Question: I'm an Android beginner and I can't figure out why this is happening.
Activity Screenshot:

Everything works fine except when I scroll down (hence why I think it has to do with recycling)... So when I scroll back up and attempt to undo the vote (red arrow) on the first post, it thinks the post is voted down!
Alternatively, it may also think the down-vote ImageButton drawable is empty - see code). If I don't scroll, it works perfectly.
getView code:
'''
public View getView(int position, View convertView, ViewGroup parent) {
ViewHolder holder;
if (convertView == null) {
holder = new ViewHolder();
// inflate the list item
convertView = this.inflater.inflate(R.layout.row_layout, parent, false);
// get views
holder.profilePic = (ImageView) convertView.findViewById(R.id.profilePic);
holder.username = (TextView) convertView.findViewById(R.id.username);
holder.day = (TextView) convertView.findViewById(R.id.day);
holder.rating = (TextView) convertView.findViewById(R.id.rating);
holder.textPost = (TextView) convertView.findViewById(R.id.textPost);
holder.ratingUp = (ImageButton) convertView.findViewById(R.id.ratingUp);
holder.ratingDown = (ImageButton) convertView.findViewById(R.id.ratingDown);
convertView.setTag(holder);
} else {
holder = (ViewHolder) convertView.getTag();
}
final Drawable up_clicked = context.getResources().getDrawable(R.drawable.ic_action_rate_up_clicked);
final Drawable up_unClicked = context.getResources().getDrawable(R.drawable.ic_action_rate_up);
final Drawable down_clicked = context.getResources().getDrawable(R.drawable.ic_action_rate_down_clicked);
final Drawable down_unClicked = context.getResources().getDrawable(R.drawable.ic_action_rate_down);
Post post = cityFeed.get(position);
holder.profilePic.setImageResource(post.getDrawableID());
holder.username.setText(post.getUsername());
holder.day.setText(post.getDay());
holder.rating.setText(post.getRating());
holder.textPost.setText(post.getText());
db = new DatabaseHandler(context);
String userVotesUp = null;
userVotesUp = db.getUserVotes("up");
if (userVotesUp == null) {
userVotesUp = "";
}
String userVotesDown = null;
userVotesDown = db.getUserVotes("down");
if (userVotesDown == null) {
userVotesDown = "";
}
String postID = post.getPostID();
if (userVotesUp.contains(postID)) {
holder.ratingUp.setImageDrawable(up_clicked);
} else if (userVotesDown.contains(postID) && userVotesUp != null) {
holder.ratingDown.setImageDrawable(down_clicked);
} else {
holder.ratingUp.setImageDrawable(up_unClicked);
holder.ratingDown.setImageDrawable(down_unClicked);
}
db.close();
holder.ratingUp.setTag(position);
holder.ratingDown.setTag(position);
holder.ratingUp.setOnClickListener(new OnClickListener() {
@Override
public void onClick(View convertView) {
// get post details using button tag
int pos = (Integer)convertView.getTag();
Post post = cityFeed.get(pos);
String postID = post.getPostID();
String ratingString = post.getRating();
int ratingValue = Integer.parseInt(ratingString);
RelativeLayout parent = (RelativeLayout)convertView.getParent().getParent();
TextView ratingView = (TextView)parent.findViewById(R.id.rating);
ImageButton up = (ImageButton)parent.findViewById(R.id.ratingUp);
ImageButton down = (ImageButton)parent.findViewById(R.id.ratingDown);
// if the post is not voted down...
if (down.getDrawable() == down_unClicked) {
// if the post is not voted up...
if (up.getDrawable() == up_unClicked) {
up.setImageDrawable(up_clicked);
ratingValue = ratingValue + 1;
ratingString = Integer.toString(ratingValue);
ratingView.setText(ratingString);
post.setRating(ratingString);
wsAsync = new WebServiceAsync(context);
wsAsync.execute(voteTag, postID, "up");
// else the post is voted up...
} else {
up.setImageDrawable(up_unClicked);
ratingValue = ratingValue - 1;
ratingString = Integer.toString(ratingValue);
ratingView.setText(ratingString);
post.setRating(ratingString);
wsAsync = new WebServiceAsync(context);
wsAsync.execute(voteTag, postID, "down");
}
// else the post is voted down...
} else {
down.setImageDrawable(down_unClicked);
up.setImageDrawable(up_clicked);
ratingValue = ratingValue + 2;
ratingString = Integer.toString(ratingValue);
ratingView.setText(ratingString);
post.setRating(ratingString);
wsAsync = new WebServiceAsync(context);
wsAsync.execute(voteTag, postID, "upDownAlready");
}
}
});
holder.ratingDown.setOnClickListener(new OnClickListener() {
@Override
public void onClick(View convertView) {
// get post details using button tag
int pos = (Integer)convertView.getTag();
Post post = cityFeed.get(pos);
String postID = post.getPostID();
String ratingString = post.getRating();
int ratingValue = Integer.parseInt(ratingString);
RelativeLayout parent = (RelativeLayout)convertView.getParent().getParent();
TextView ratingView = (TextView)parent.findViewById(R.id.rating);
ImageButton up = (ImageButton)parent.findViewById(R.id.ratingUp);
ImageButton down = (ImageButton)parent.findViewById(R.id.ratingDown);
// if the post is not voted up...
if (up.getDrawable() == up_unClicked) {
// if the post is not voted down...
if (down.getDrawable() == down_unClicked) {
down.setImageDrawable(down_clicked);
ratingValue = ratingValue - 1;
ratingString = Integer.toString(ratingValue);
ratingView.setText(ratingString);
post.setRating(ratingString);
wsAsync = new WebServiceAsync(context);
wsAsync.execute(voteTag, postID, "down");
// else the post is voted down...
} else {
down.setImageDrawable(down_unClicked);
ratingValue = ratingValue + 1;
ratingString = Integer.toString(ratingValue);
ratingView.setText(ratingString);
post.setRating(ratingString);
wsAsync = new WebServiceAsync(context);
wsAsync.execute(voteTag, postID, "up");
}
// else the post is voted up...
} else {
up.setImageDrawable(up_unClicked);
down.setImageDrawable(down_clicked);
ratingValue = ratingValue - 2;
ratingString = Integer.toString(ratingValue);
ratingView.setText(ratingString);
post.setRating(ratingString);
wsAsync = new WebServiceAsync(context);
wsAsync.execute(voteTag, postID, "downUpAlready");
}
}
});
return convertView;
}
'''
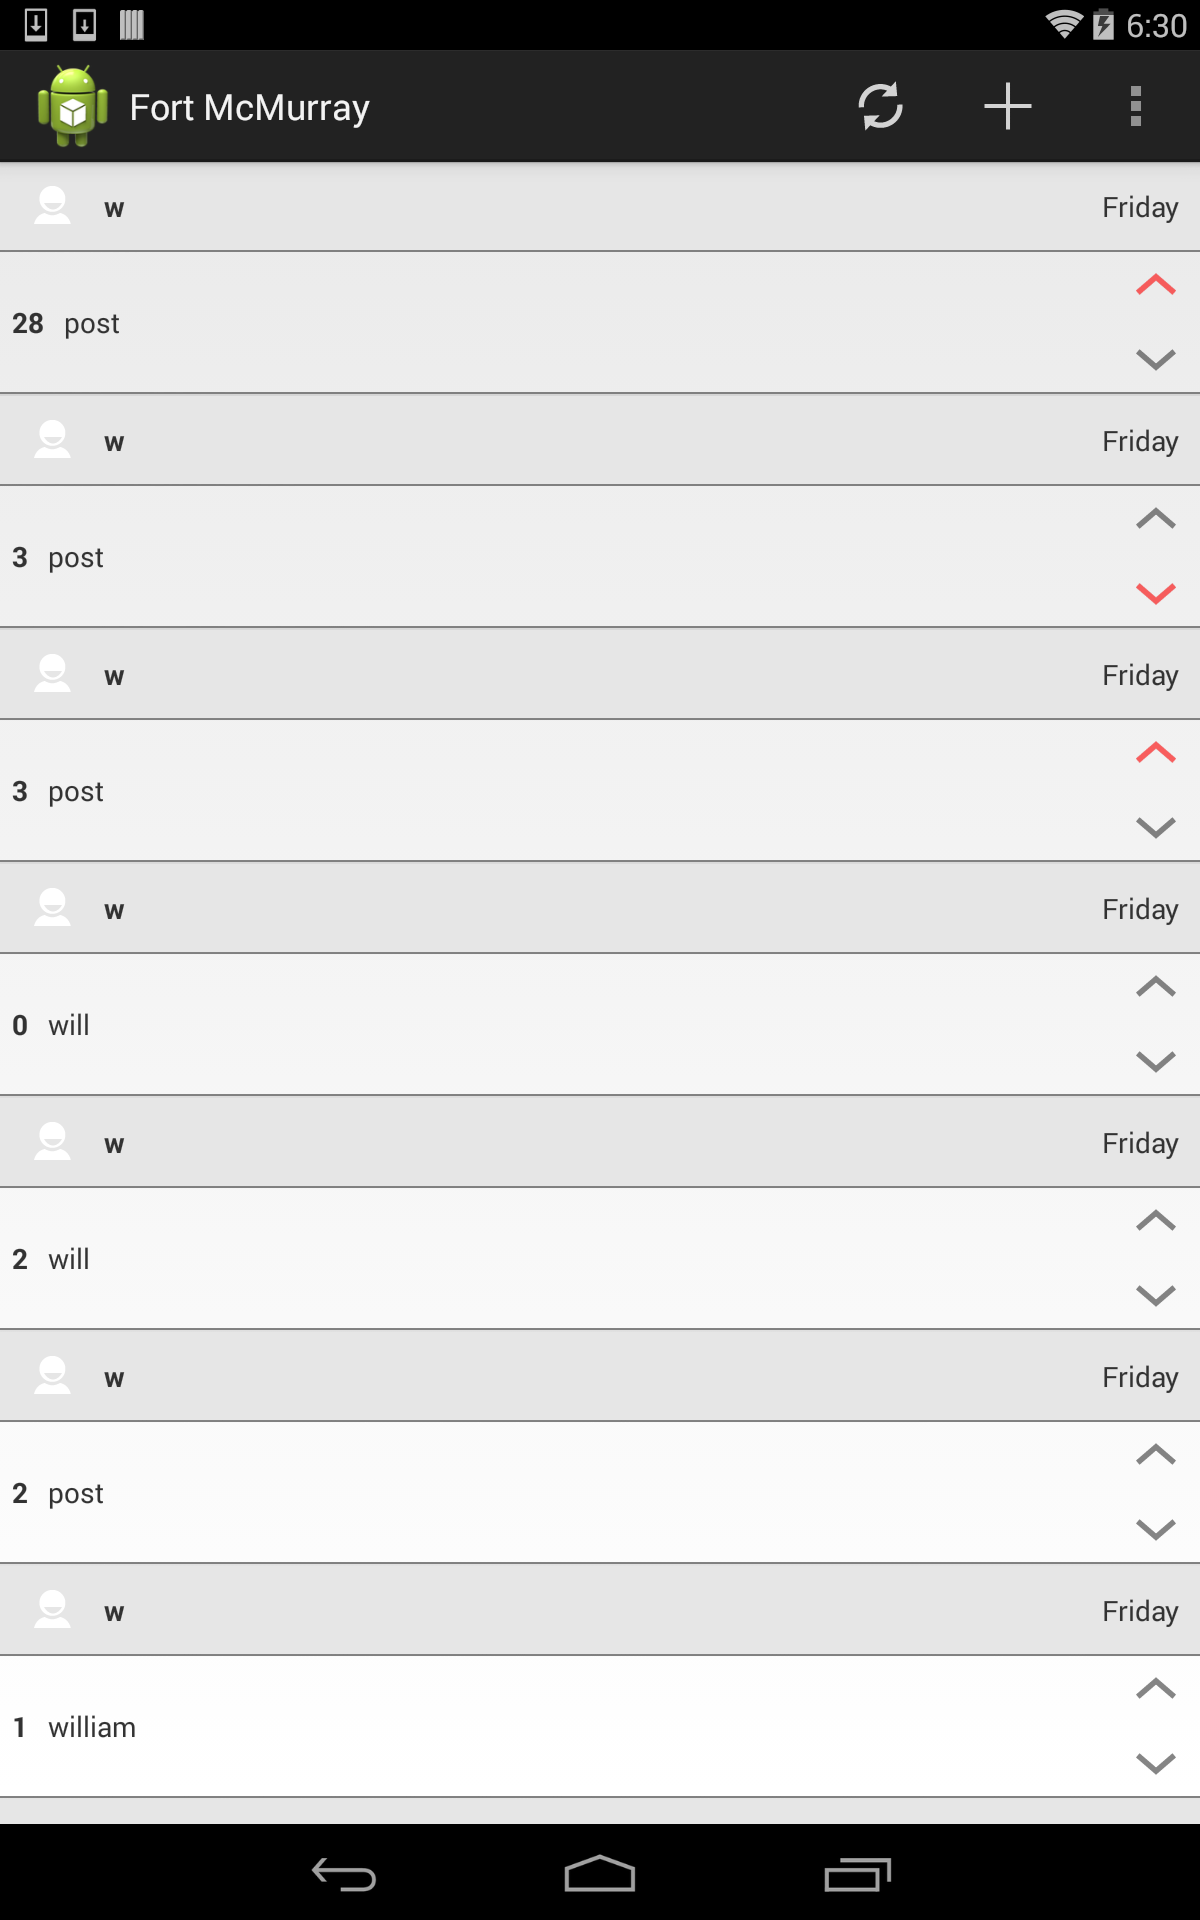
Answer: By considering that your onClickListerners(on holder.ratingUp and holder.ratingDown) works fine, i think the problem is in this portion of your code
'''
if (userVotesUp.contains(postID)) {
holder.ratingUp.setImageDrawable(up_clicked);
} else if (userVotesDown.contains(postID) && userVotesUp != null) {
holder.ratingDown.setImageDrawable(down_clicked);
} else {
holder.ratingUp.setImageDrawable(up_unClicked);
holder.ratingDown.setImageDrawable(down_unClicked);
}
'''
If i am not wrong, you are doing something like that you have 3 conditions, First is
'''
if (userVotesUp.contains(postID))
'''
that means rating is upvoted and you are setting up_clicked imageDrawable, but you are not setting down_unClicked image drawable to holder.ratingDown.
second condition applies to this
'''
if (userVotesUp.contains(postID))
'''
then you are setting down_clicked drawable to holder.ratingDown, but not setting up_unClicked image drawable to holder.ratingUp.
and third condition is neither upvoted nor downvoted and that seems to be fine. so I think, you have to replace your that portion of code with this
'''
if (userVotesUp.contains(postID)) {
holder.ratingUp.setImageDrawable(up_clicked);
holder.ratingDown.setImageDrawable(down_unClicked);
} else if (userVotesDown.contains(postID) && userVotesUp != null) {
holder.ratingDown.setImageDrawable(down_clicked);
holder.ratingUp.setImageDrawable(up_unClicked);
} else {
holder.ratingUp.setImageDrawable(up_unClicked);
holder.ratingDown.setImageDrawable(down_unClicked);
}
'''
Hope this helps..!!